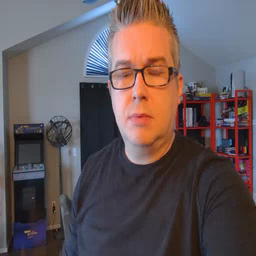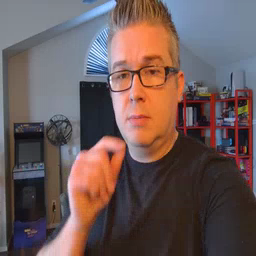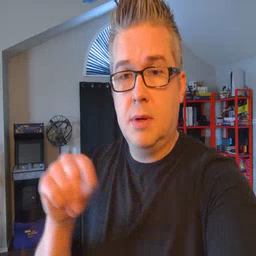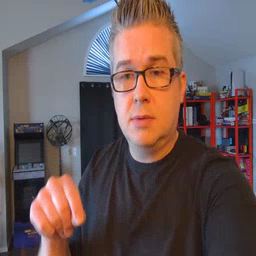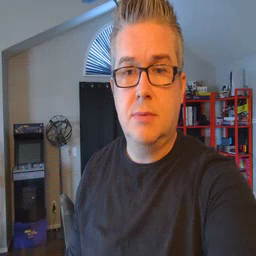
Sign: pen